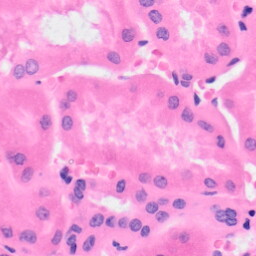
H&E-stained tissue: Kidney